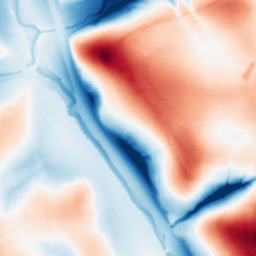
Category: classical
Decomposition family: uniform
Decomposition parameters: size: 100
Upsampling method: sinc_blackman
Upsampling parameters: scale: 4
kernel_size: 16
Upsampling scale: 4